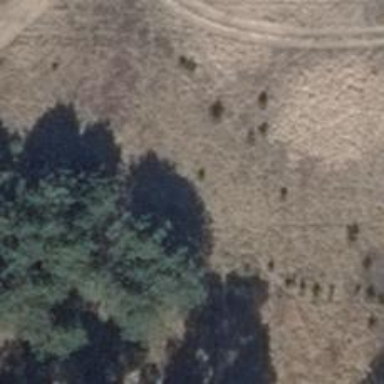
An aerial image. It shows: Grass track with grade5 tracktype.